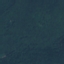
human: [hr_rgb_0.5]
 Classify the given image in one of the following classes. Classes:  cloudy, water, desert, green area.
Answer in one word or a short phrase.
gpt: green area